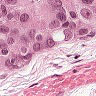
Metastatic tissue present: yes